Question:
I have a share intent in my Android application and I was wondering how can I customize its UI.
I've scanned through a couple of relevant questions here on Stackoverflow and most of them talk about showing specific set of applications to be shown. I don't want that. I want the OS to be the judge of apps it'd show in the share intent view but I do want to look like a certain way. Like the image I've attached with this question.
Moreover, is there a way to make it a custom UI and not have to handle the click events on my own?
Thank you in advance.
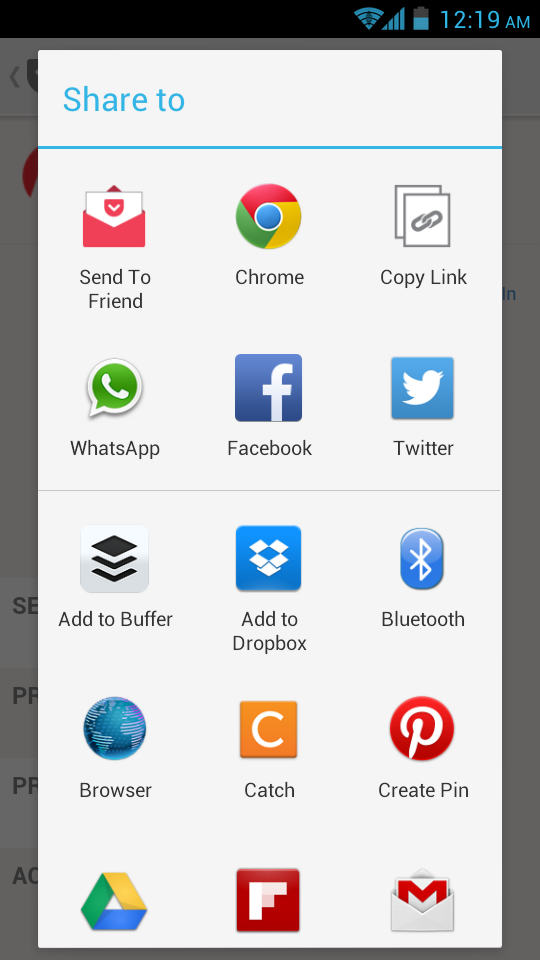
Answer: You are welcome to create your own "chooser", using 'PackageManager' and 'queryIntentActivities()' to determine the candidate activities to show. When the user chooses one, you can then create an explicit 'Intent', based upon your original implicit 'Intent' (e.g., 'ACTION_SEND') and the 'ComponentName' of the activity the user chose. Then you are in complete control over the look of the chooser and handling any events.
For example, this activity (from <URL> implements a home screen-style launcher using this technique:
'''
/***
Copyright (c) 2008-2012 CommonsWare, LLC
Licensed under the Apache License, Version 2.0 (the "License"); you may not
use this file except in compliance with the License. You may obtain a copy
of the License at http://www.apache.org/licenses/LICENSE-2.0. Unless required
by applicable law or agreed to in writing, software distributed under the
License is distributed on an "AS IS" BASIS, WITHOUT WARRANTIES OR CONDITIONS
OF ANY KIND, either express or implied. See the License for the specific
language governing permissions and limitations under the License.
From _The Busy Coder's Guide to Android Development_
http://commonsware.com/Android
*/
package com.commonsware.android.launchalot;
import android.app.ListActivity;
import android.content.ComponentName;
import android.content.Intent;
import android.content.pm.ActivityInfo;
import android.content.pm.PackageManager;
import android.content.pm.ResolveInfo;
import android.os.Bundle;
import android.view.View;
import android.view.ViewGroup;
import android.widget.ArrayAdapter;
import android.widget.ImageView;
import android.widget.ListView;
import android.widget.TextView;
import java.util.Collections;
import java.util.List;
public class Launchalot extends ListActivity {
AppAdapter adapter=null;
@Override
public void onCreate(Bundle savedInstanceState) {
super.onCreate(savedInstanceState);
setContentView(R.layout.main);
PackageManager pm=getPackageManager();
Intent main=new Intent(Intent.ACTION_MAIN, null);
main.addCategory(Intent.CATEGORY_LAUNCHER);
List<ResolveInfo> launchables=pm.queryIntentActivities(main, 0);
Collections.sort(launchables,
new ResolveInfo.DisplayNameComparator(pm));
adapter=new AppAdapter(pm, launchables);
setListAdapter(adapter);
}
@Override
protected void onListItemClick(ListView l, View v,
int position, long id) {
ResolveInfo launchable=adapter.getItem(position);
ActivityInfo activity=launchable.activityInfo;
ComponentName name=new ComponentName(activity.applicationInfo.packageName,
activity.name);
Intent i=new Intent(Intent.ACTION_MAIN);
i.addCategory(Intent.CATEGORY_LAUNCHER);
i.setFlags(Intent.FLAG_ACTIVITY_NEW_TASK |
Intent.FLAG_ACTIVITY_RESET_TASK_IF_NEEDED);
i.setComponent(name);
startActivity(i);
}
class AppAdapter extends ArrayAdapter<ResolveInfo> {
private PackageManager pm=null;
AppAdapter(PackageManager pm, List<ResolveInfo> apps) {
super(Launchalot.this, R.layout.row, apps);
this.pm=pm;
}
@Override
public View getView(int position, View convertView,
ViewGroup parent) {
if (convertView==null) {
convertView=newView(parent);
}
bindView(position, convertView);
return(convertView);
}
private View newView(ViewGroup parent) {
return(getLayoutInflater().inflate(R.layout.row, parent, false));
}
private void bindView(int position, View row) {
TextView label=(TextView)row.findViewById(R.id.label);
label.setText(getItem(position).loadLabel(pm));
ImageView icon=(ImageView)row.findViewById(R.id.icon);
icon.setImageDrawable(getItem(position).loadIcon(pm));
}
}
}
'''
In your case, you would use your 'ACTION_SEND' 'Intent', rather than 'ACTION_MAIN'/'CATEGORY_HOME', but the same principle applies.